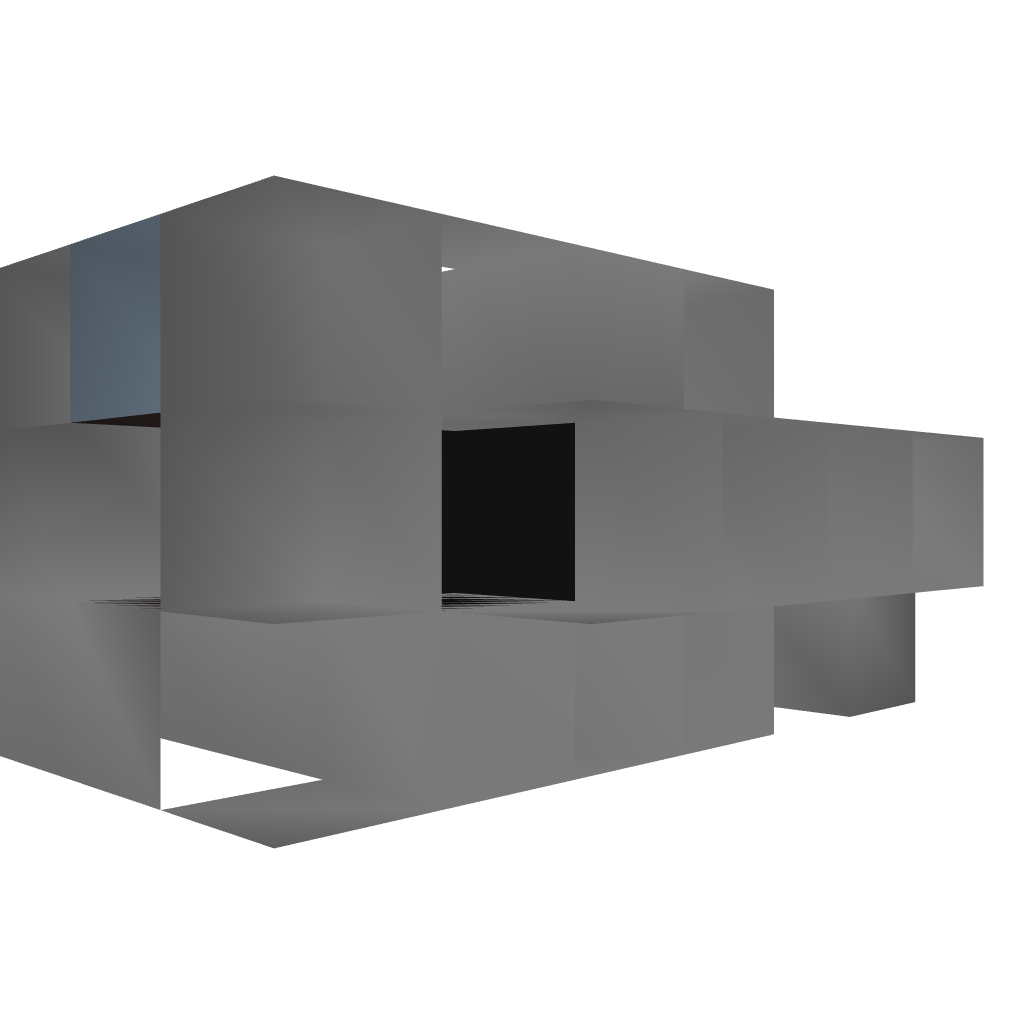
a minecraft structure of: defense machine